Question: I'm using VSIX Manifest Designer under VS2013. I've added product identifier and version range to install targets. Despite that fact, I still don't see my VS2010 Professional as an available installation target:

The source.extension.vsixmanifest file content is shown below:
'''
<?xml version="1.0" encoding="utf-8"?>
<PackageManifest Version="2.0.0" xmlns="http://schemas.microsoft.com/developer/vsx-schema/2011" xmlns:d="http://schemas.microsoft.com/developer/vsx-schema-design/2011">
<Metadata>
<Identity Id="ae98c9e5-8e14-4c92-b45a-c4fd24a49123" Version="1.0" Language="en-US" Publisher="whosoever" />
<DisplayName>MyExtension</DisplayName>
<Description xml:space="preserve">whosoever</Description>
<MoreInfo>http://www.myextension.com</MoreInfo>
<License>LICENSE.txt</License>
<Icon>icon.png</Icon>
<PreviewImage>screenshot.png</PreviewImage>
</Metadata>
<Installation InstalledByMsi="false">
<InstallationTarget Version="[10.0,13.0)" Id="Microsoft.VisualStudio.Pro" />
</Installation>
<Dependencies>
<Dependency Id="Microsoft.Framework.NDP" DisplayName="Microsoft .NET Framework" d:Source="Manual" Version="4.5" />
<Dependency Id="Microsoft.VisualStudio.MPF.11.0" DisplayName="Visual Studio MPF 11.0" d:Source="Installed" Version="11.0" />
</Dependencies>
<Assets>
<Asset Type="Microsoft.VisualStudio.VsPackage" d:Source="Project" d:ProjectName="%CurrentProject%" Path="|%CurrentProject%;PkgdefProjectOutputGroup|" />
</Assets>
</PackageManifest>
'''
What should be changed to enable installation of this extension to VS2010, 2012 and 2013?
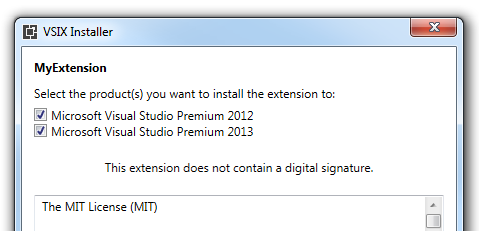
Answer: What you have is the version 2 VSIX manifest, which is not compatible with Visual Studio 2010. Later Visual Studio versions respect version 1 of the manifest, so in order to support all 3 Visual Studio versions with a single manifest, you'll have to convert it to v1.0 manually (and make sure NOT to edit it with VS2012+, otherwise it will be converted back to v2.0).
Something like this:
'''
<?xml version="1.0" encoding="utf-8"?>
<Vsix xmlns:xsi="http://www.w3.org/2001/XMLSchema-instance" xmlns:xsd="http://www.w3.org/2001/XMLSchema" Version="1.0.0" xmlns="http://schemas.microsoft.com/developer/vsx-schema/2010">
<Identifier Id="ae98c9e5-8e14-4c92-b45a-c4fd24a49123">
<Name>MyExtension</Name>
<Author>whosoever</Author>
<Version>1.0</Version>
<Description xml:space="preserve">Your decription.</Description>
<Locale>1033</Locale>
<SupportedProducts>
<VisualStudio Version="10.0">
<Edition>Pro</Edition>
</VisualStudio>
<VisualStudio Version="11.0">
<Edition>Pro</Edition>
</VisualStudio>
<VisualStudio Version="12.0">
<Edition>Pro</Edition>
</VisualStudio>
</SupportedProducts>
<SupportedFrameworkRuntimeEdition MinVersion="4.0" />
</Identifier>
<Content>
<VsPackage>|%CurrentProject%;PkgdefProjectOutputGroup|</VsPackage>
<MefComponent>|%CurrentProject%|</MefComponent>
</Content>
</Vsix>
'''
You don't have to specify all product editions (called SKUs), 'Pro' is enough, if, say, 'Ultimate' is installed, it will be displayed instead.